Field crop: tomato
Growth stage: 1
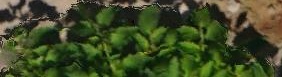
Species: tomato